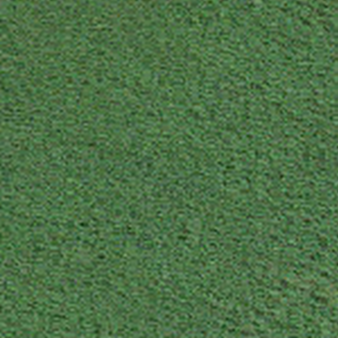
Label: other